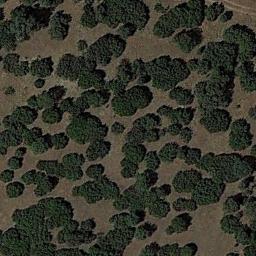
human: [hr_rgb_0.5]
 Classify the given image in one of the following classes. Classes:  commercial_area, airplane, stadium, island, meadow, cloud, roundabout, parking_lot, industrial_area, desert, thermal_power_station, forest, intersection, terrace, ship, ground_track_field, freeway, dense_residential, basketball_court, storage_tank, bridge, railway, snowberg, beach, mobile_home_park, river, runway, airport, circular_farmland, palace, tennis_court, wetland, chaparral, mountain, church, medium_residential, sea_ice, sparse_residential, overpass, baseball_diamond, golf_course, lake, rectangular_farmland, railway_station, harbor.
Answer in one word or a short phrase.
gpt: chaparral